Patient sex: M
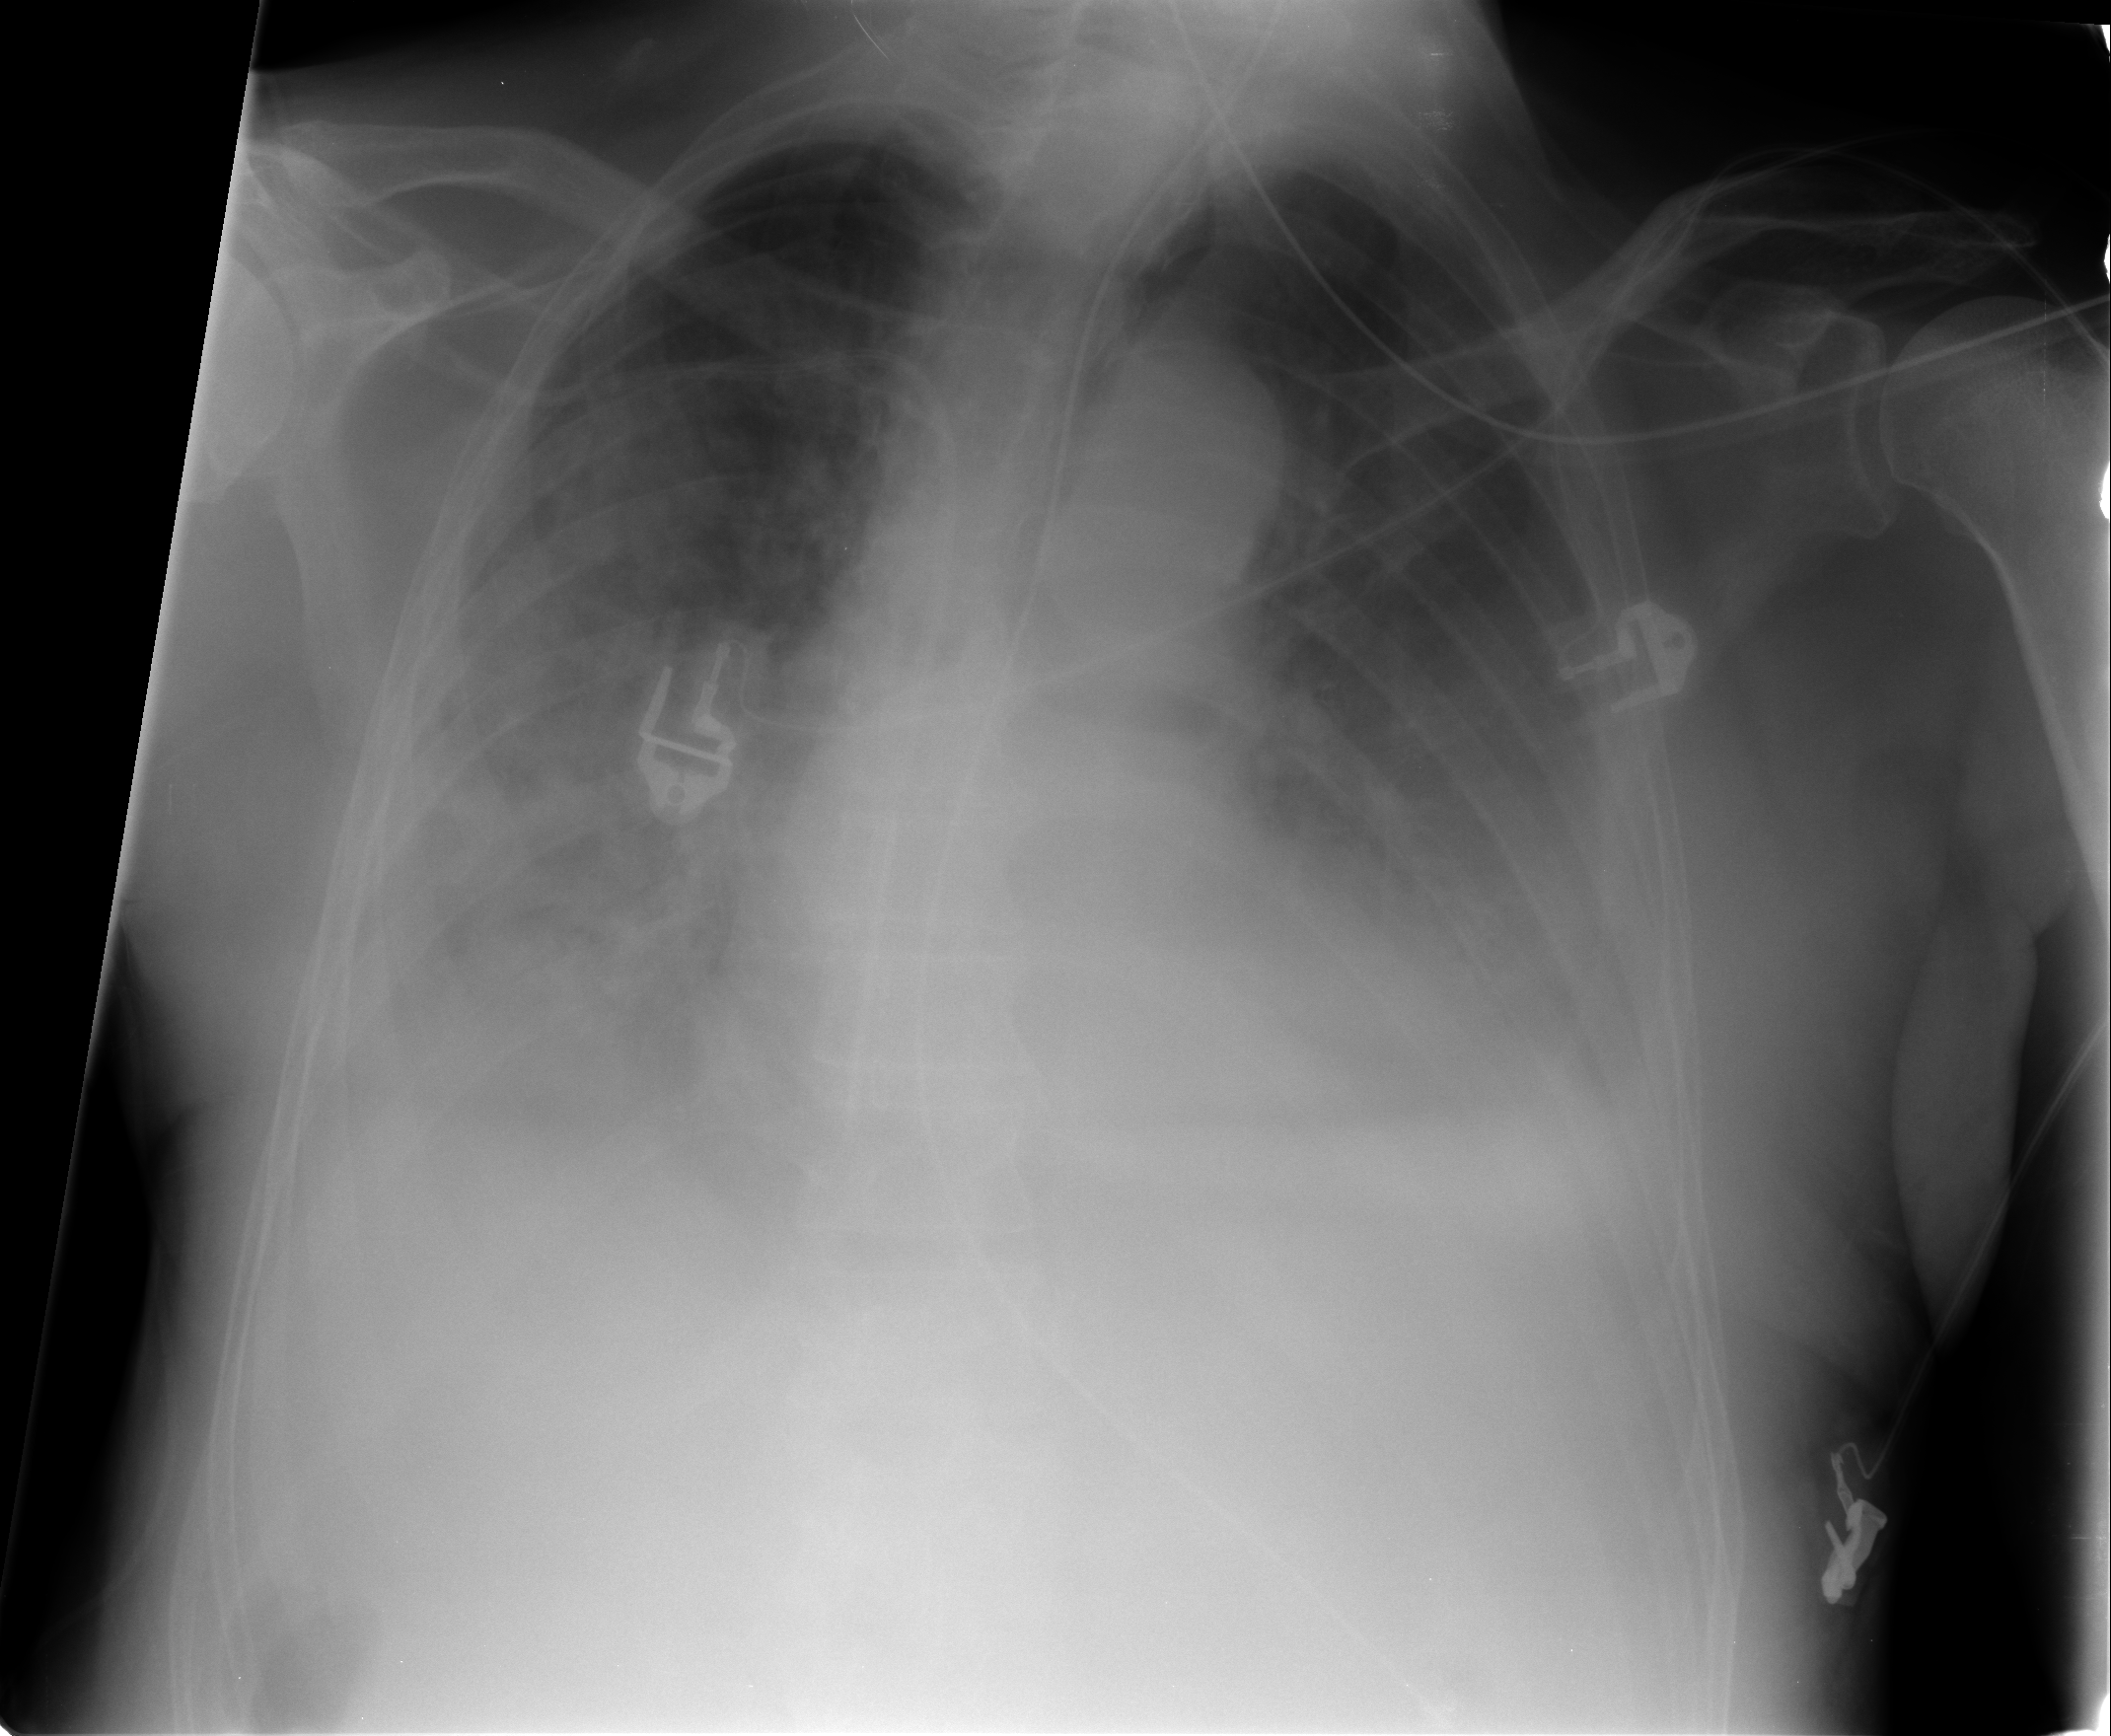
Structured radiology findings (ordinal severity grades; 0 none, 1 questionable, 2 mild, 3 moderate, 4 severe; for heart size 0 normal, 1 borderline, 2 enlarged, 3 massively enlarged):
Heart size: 2
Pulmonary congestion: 2
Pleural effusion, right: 3
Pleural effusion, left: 3
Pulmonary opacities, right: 2
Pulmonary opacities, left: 0
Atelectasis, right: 2
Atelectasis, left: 2